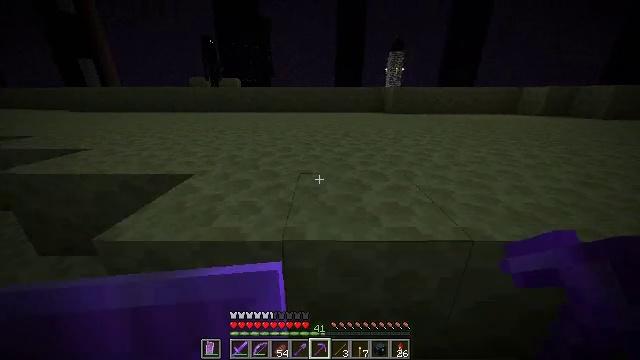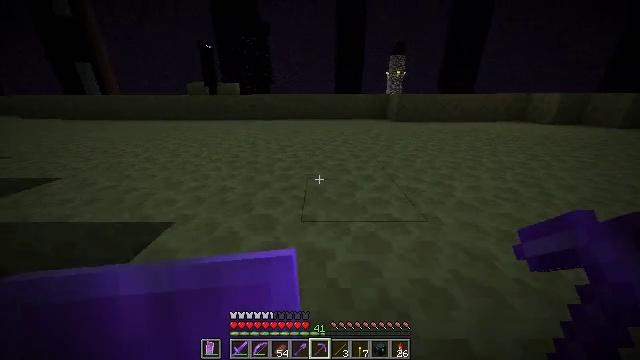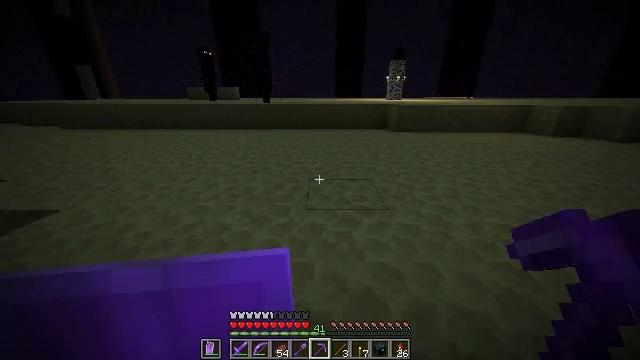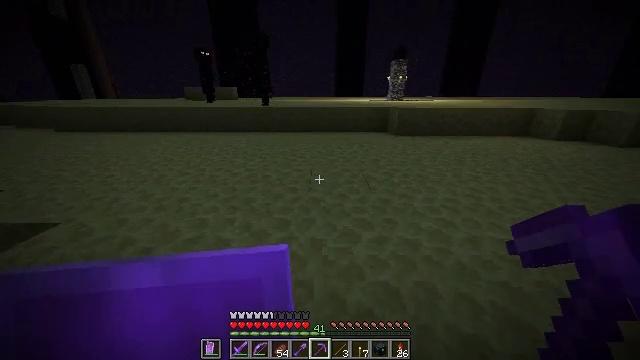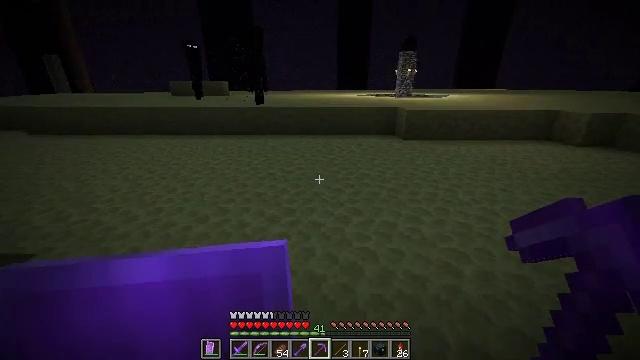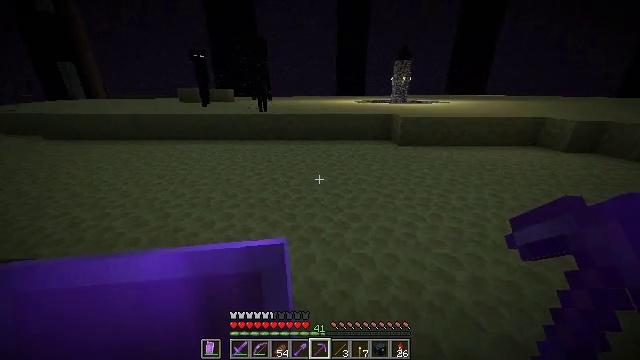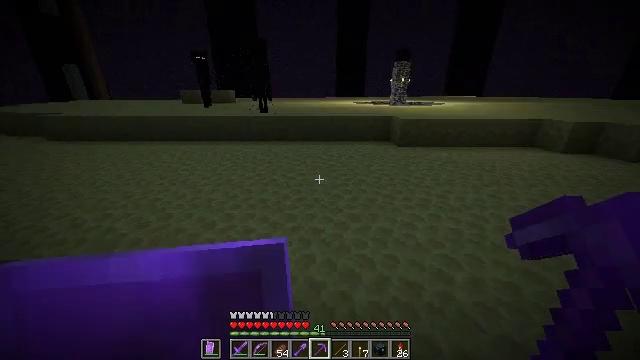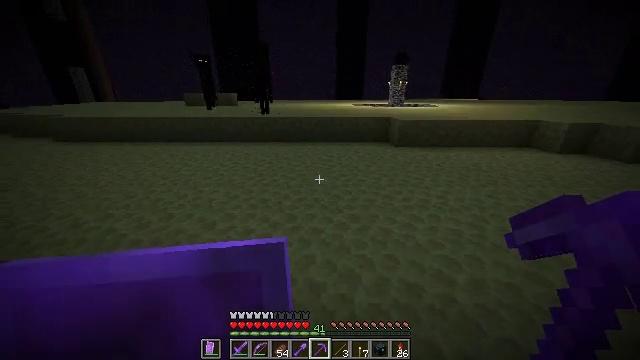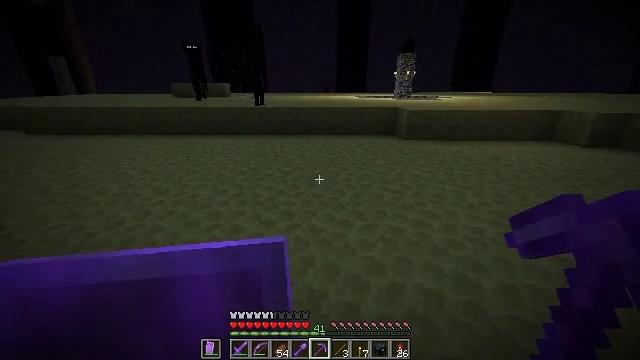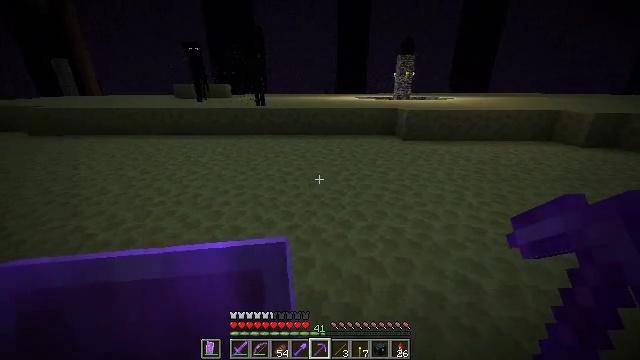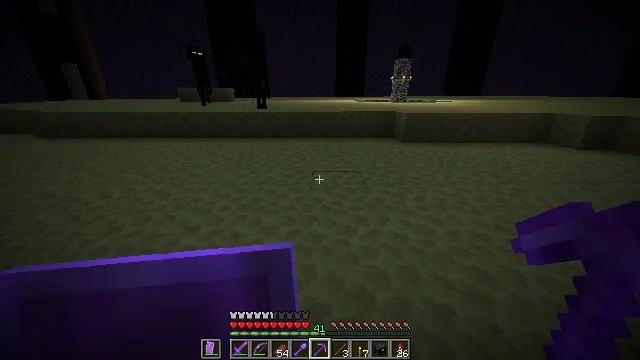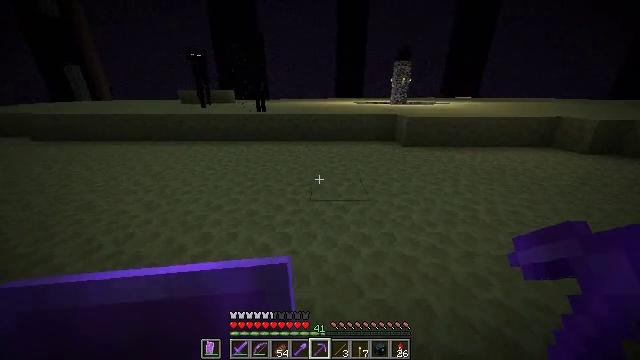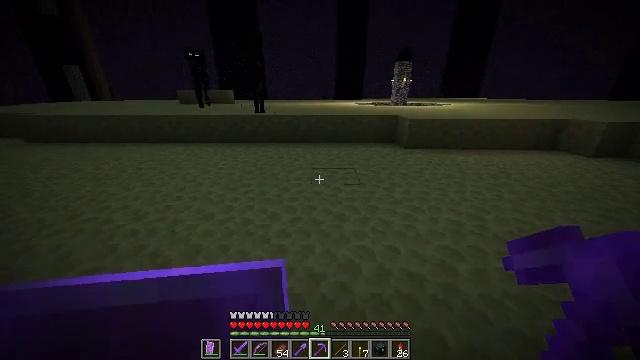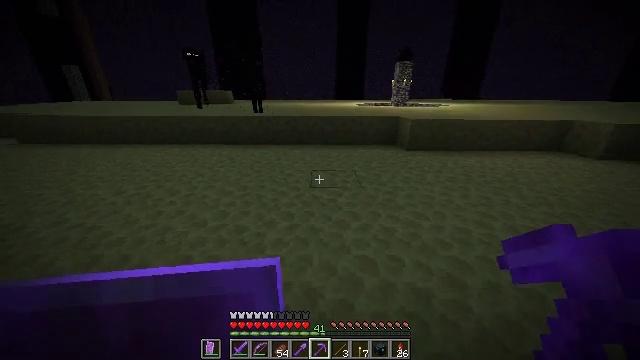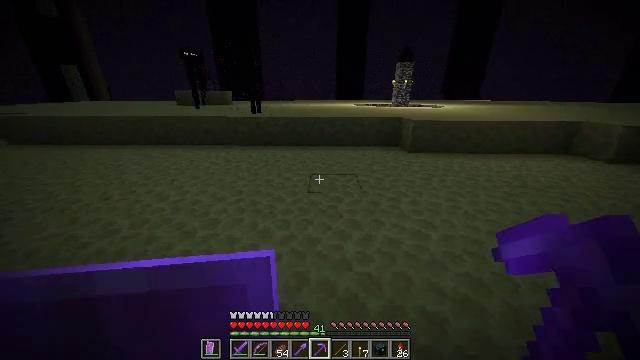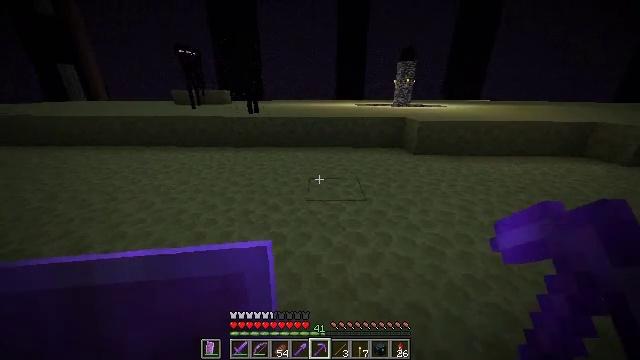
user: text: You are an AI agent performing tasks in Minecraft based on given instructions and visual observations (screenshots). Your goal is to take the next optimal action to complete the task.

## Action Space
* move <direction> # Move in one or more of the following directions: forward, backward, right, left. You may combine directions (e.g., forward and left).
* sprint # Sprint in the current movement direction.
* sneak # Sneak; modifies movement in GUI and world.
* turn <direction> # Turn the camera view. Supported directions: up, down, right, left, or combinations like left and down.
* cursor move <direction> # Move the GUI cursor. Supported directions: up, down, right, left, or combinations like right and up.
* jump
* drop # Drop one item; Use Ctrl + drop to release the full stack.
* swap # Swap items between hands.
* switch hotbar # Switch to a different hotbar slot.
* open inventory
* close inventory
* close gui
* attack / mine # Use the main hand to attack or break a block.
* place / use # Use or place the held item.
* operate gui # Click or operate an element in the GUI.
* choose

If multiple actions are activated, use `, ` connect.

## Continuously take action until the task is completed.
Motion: motion action
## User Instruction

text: Mine the obsidian block.
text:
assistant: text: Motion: move forward, sprint, jump
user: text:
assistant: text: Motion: move forward, sprint, jump
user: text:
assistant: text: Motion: move forward, sprint, jump
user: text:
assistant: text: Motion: move forward, sprint, jump
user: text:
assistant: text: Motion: move forward, sprint
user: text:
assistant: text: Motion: move forward, sprint
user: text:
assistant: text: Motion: move forward, sprint
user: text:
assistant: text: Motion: move forward, sprint
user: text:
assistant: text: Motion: move forward, sprint
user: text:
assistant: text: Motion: move forward, sprint
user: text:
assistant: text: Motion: move forward, sprint
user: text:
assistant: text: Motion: move forward, sprint
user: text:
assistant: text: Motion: move forward, sprint
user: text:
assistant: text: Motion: move forward, sprint
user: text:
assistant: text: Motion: move forward, sprint
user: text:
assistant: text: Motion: move forward, sprint
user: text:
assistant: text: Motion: move forward, sprint
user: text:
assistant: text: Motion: move forward, sprint
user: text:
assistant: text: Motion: move forward, sprint
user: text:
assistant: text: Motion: move forward, sprint
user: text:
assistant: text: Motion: move forward, sprint
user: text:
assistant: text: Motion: move forward, sprint
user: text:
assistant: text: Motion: move forward, sprint
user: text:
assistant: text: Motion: move forward, sprint
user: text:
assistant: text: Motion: move forward, sprint
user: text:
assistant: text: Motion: move forward, sprint
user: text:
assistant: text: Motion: move forward, sprint
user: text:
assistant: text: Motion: move forward, sprint
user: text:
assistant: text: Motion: move forward, sprint
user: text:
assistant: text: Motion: move forward, sprint